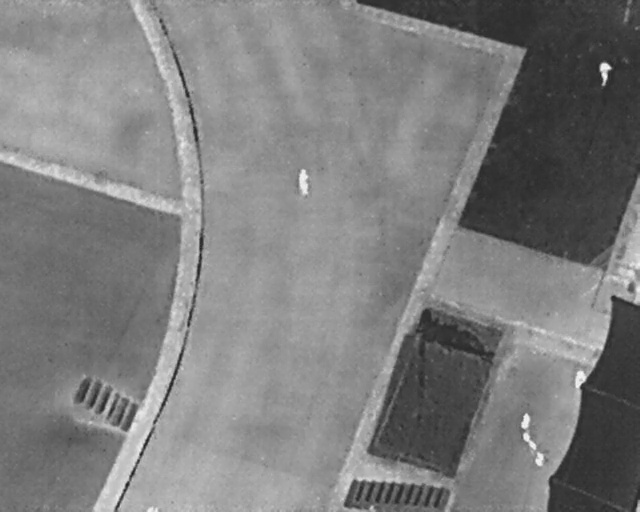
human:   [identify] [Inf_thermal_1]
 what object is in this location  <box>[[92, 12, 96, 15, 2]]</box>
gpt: <ref>1 large person at the top right</ref>

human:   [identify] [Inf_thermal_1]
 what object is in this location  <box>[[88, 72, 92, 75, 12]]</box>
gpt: <ref>1 large person at the bottom right</ref>